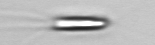
Label: Chrysochromulina